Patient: sex M, age 78
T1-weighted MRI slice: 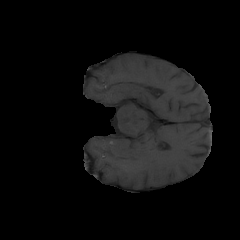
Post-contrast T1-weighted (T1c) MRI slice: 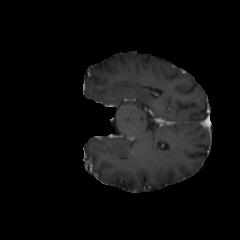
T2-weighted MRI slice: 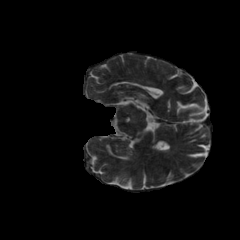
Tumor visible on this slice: no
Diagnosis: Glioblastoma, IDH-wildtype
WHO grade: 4